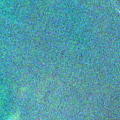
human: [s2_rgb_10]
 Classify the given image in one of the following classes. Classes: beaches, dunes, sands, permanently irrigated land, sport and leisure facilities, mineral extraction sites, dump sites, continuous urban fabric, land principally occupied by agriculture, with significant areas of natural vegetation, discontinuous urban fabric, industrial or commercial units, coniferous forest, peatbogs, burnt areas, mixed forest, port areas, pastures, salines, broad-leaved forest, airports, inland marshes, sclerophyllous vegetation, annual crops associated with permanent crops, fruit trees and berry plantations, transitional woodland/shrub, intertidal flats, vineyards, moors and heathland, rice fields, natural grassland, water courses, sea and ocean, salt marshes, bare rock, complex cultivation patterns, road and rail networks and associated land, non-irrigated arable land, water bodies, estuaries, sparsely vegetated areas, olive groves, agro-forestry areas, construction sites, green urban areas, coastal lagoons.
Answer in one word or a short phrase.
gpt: sea and ocean